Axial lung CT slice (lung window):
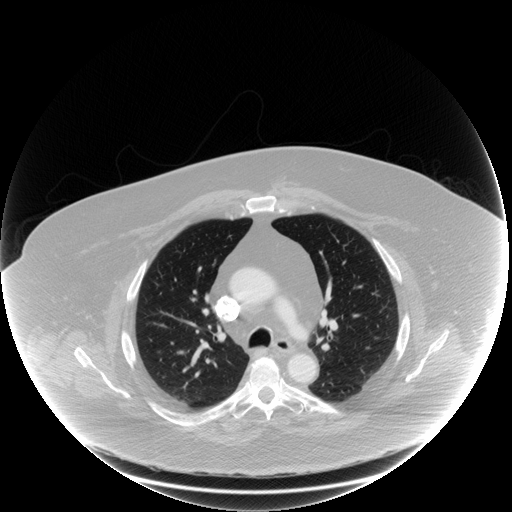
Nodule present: no